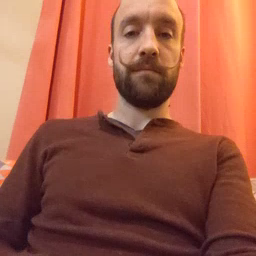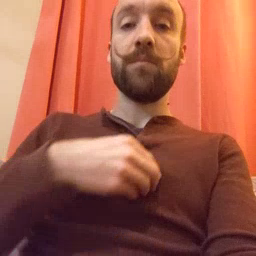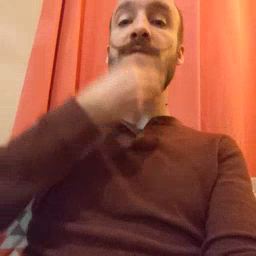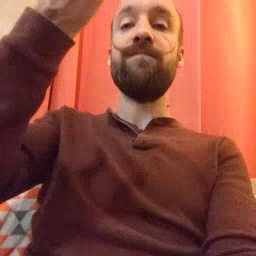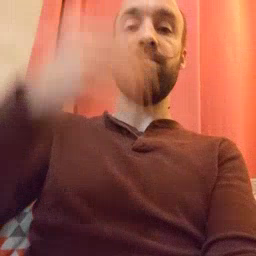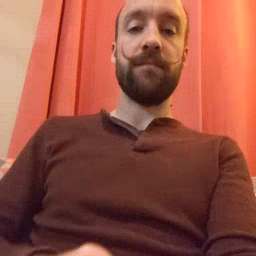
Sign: giraffe